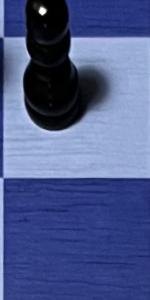
Label: Empty